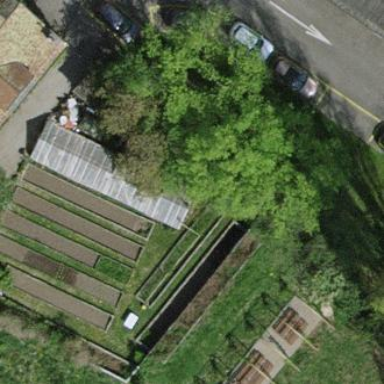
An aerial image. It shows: Greenhouse used for horticulture.